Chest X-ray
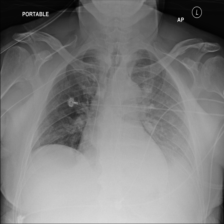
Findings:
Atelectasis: negative
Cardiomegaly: negative
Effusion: positive
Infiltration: negative
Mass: negative
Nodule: negative
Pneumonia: negative
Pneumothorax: negative
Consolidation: negative
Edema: negative
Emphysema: negative
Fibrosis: negative
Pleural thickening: negative
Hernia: negative